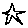
Label: star